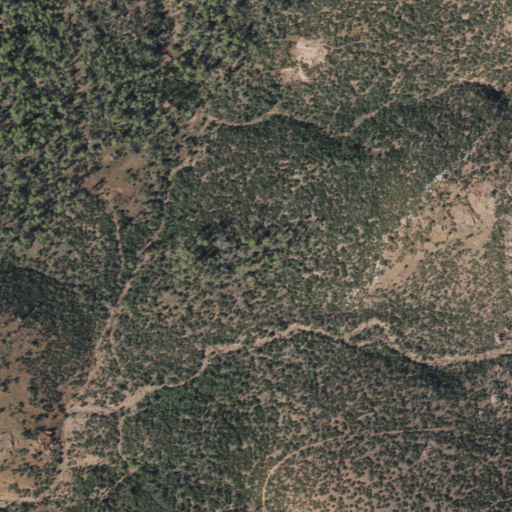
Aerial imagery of plain(s) in Arizona named The Park containing shrub and evergreen forest